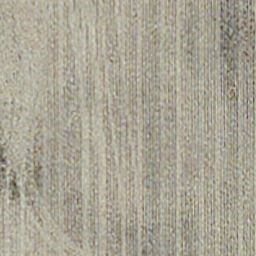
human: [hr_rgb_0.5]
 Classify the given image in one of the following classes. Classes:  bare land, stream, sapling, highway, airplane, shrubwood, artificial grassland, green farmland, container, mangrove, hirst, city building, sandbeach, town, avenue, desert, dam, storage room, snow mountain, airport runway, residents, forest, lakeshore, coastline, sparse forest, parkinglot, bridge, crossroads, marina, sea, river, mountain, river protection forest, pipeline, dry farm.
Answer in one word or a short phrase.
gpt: dry farm